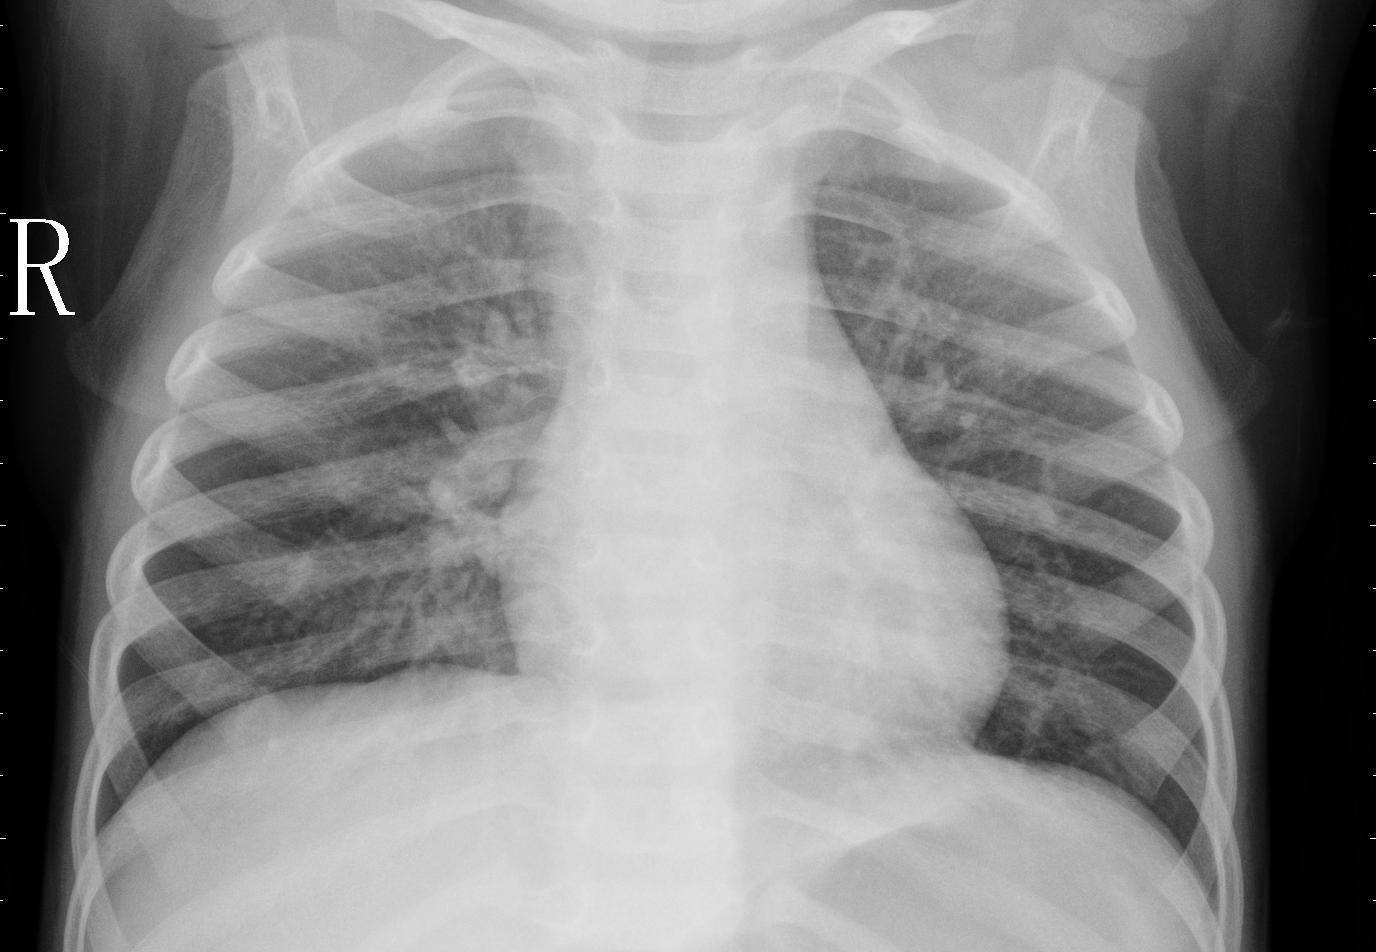
Diagnosis: PNEUMONIA